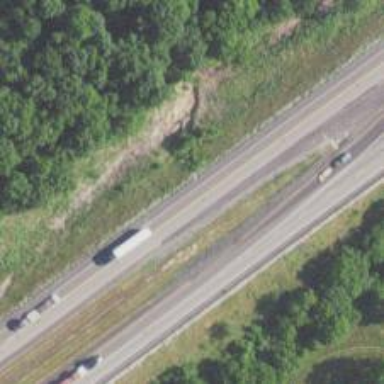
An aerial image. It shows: Motorway.